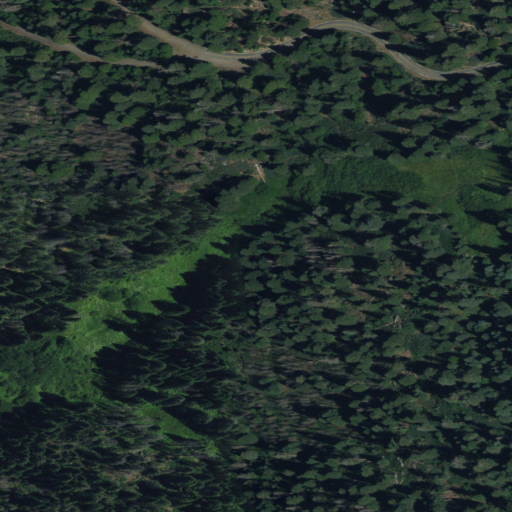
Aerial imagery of plain(s) in California named Hossack Meadow containing grassland, woody wetlands, and evergreen forest